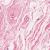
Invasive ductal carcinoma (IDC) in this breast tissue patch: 0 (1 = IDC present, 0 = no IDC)